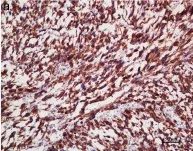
Immunohistochemical studies of the tumor. (a-i) Magnification, x200. The tumor cells expressed strong immunoreactivity for VIM.
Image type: pathology (immunostaining)